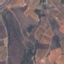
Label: PermanentCrop